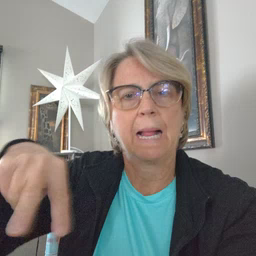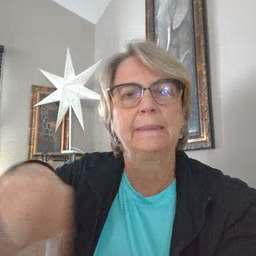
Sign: dance